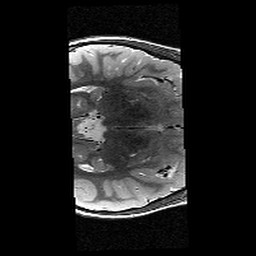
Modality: T2w
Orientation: axial
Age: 11
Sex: female
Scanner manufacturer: siemens
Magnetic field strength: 3 T
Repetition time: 9.23 s
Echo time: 0.067 s